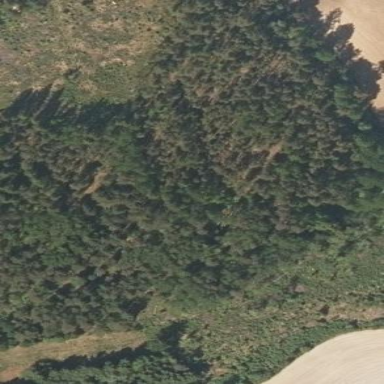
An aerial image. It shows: Evergreen needle-leaved woodland.